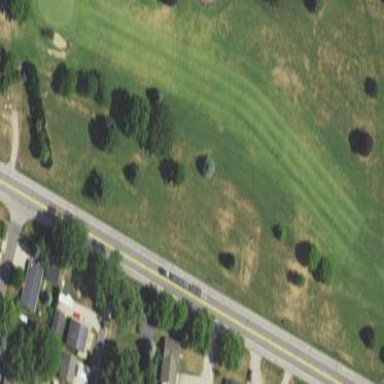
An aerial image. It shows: Grassy area designated as golf fairway.